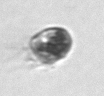
Label: Balanion